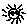
Label: sun